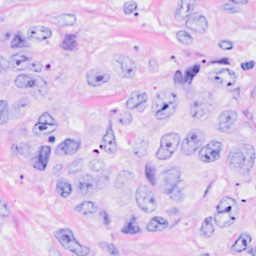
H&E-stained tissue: Breast